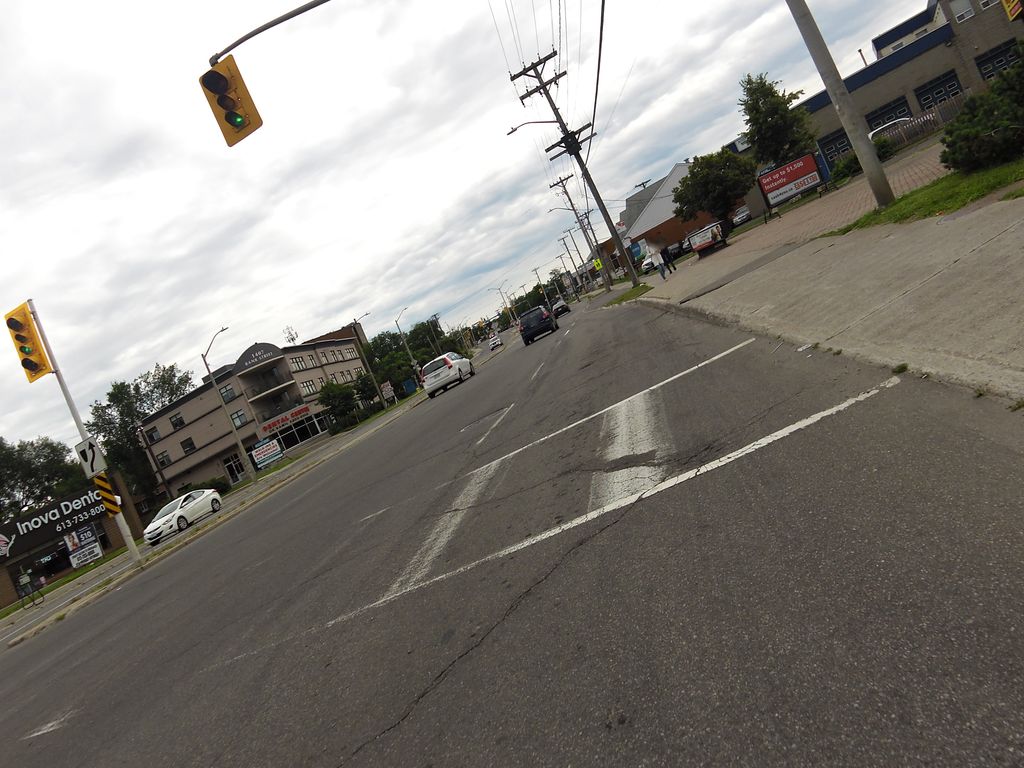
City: ottawa-gatineau